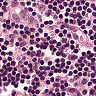
Metastatic tissue present: no